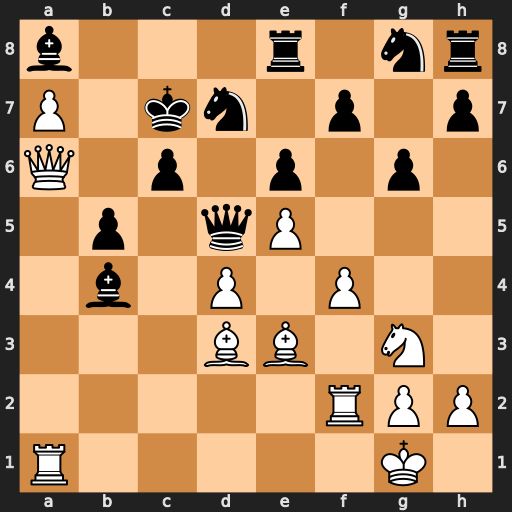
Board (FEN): b3r1nr/P1kn1p1p/Q1p1p1p1/1p1qP3/1b1P1P2/3BB1N1/5RPP/R5K1
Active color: w
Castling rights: -
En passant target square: -
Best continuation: Rb1 Nc5 dxc5